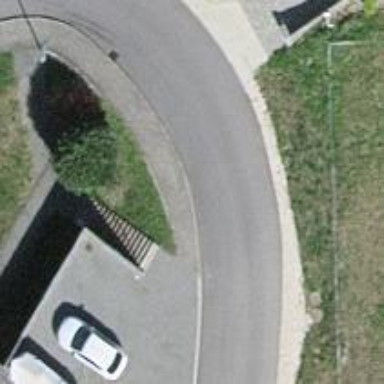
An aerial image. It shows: Road with steps.